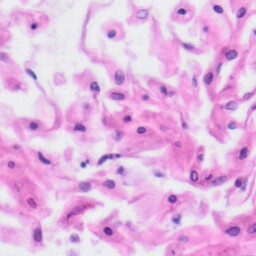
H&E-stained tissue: Tonsil